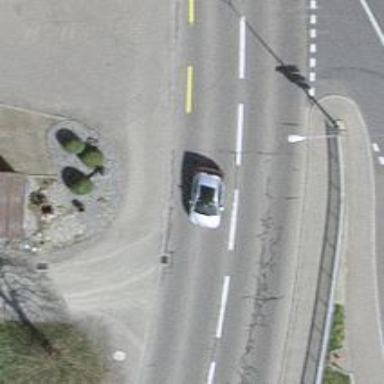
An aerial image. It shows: Primary highway with designated cycle lane.